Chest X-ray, AP view. Patient: 26 years old, sex M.
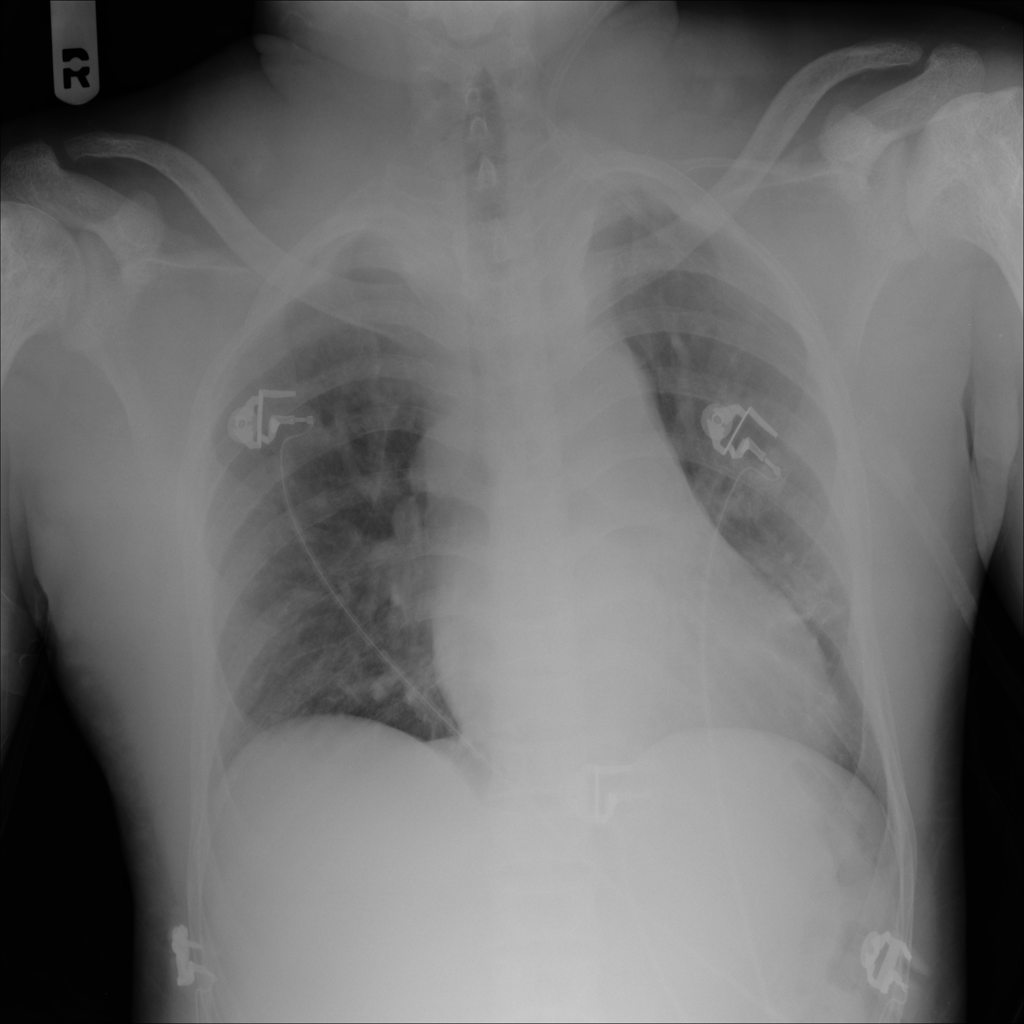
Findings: Atelectasis